Interaction volume radius: 5 \u00c5
Interaction volume height: 20 \u00c5
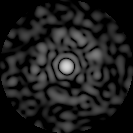
Disorder parameter: 0.7696